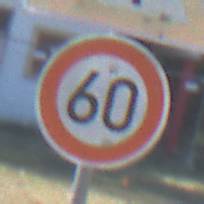
Verkehrszeichen: Geschwindigkeit60
Zusatzzeichen oben: EinseitigVerengteFahrbahnLinks
Umgebung: Outdoor, Suburban
Tageszeit: MorningAfternoon
Wetter: PartlyCloudy
Licht: Natural
Jahreszeit: NotSpecified
Kontrast: HighContrast